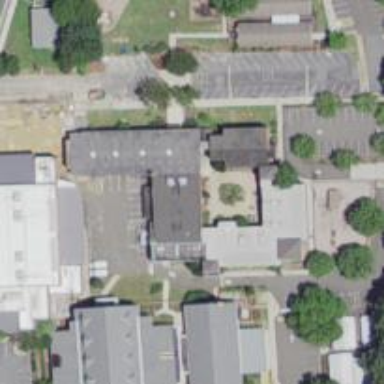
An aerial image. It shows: School.